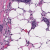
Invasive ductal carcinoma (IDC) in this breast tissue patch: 0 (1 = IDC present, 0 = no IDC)